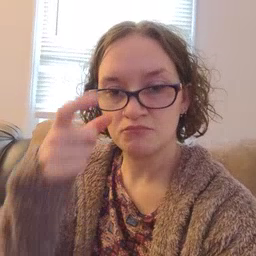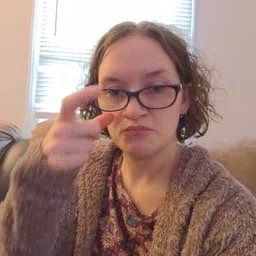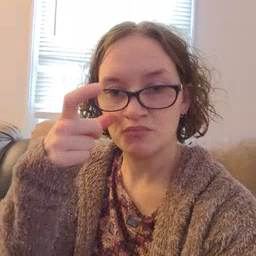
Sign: moon